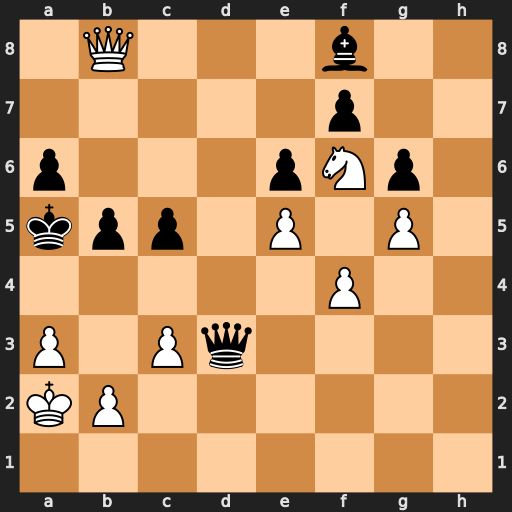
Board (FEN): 1Q3b2/5p2/p3pNp1/kpp1P1P1/5P2/P1Pq4/KP6/8
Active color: w
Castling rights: -
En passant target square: -
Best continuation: Qc7+ Ka4 b3#